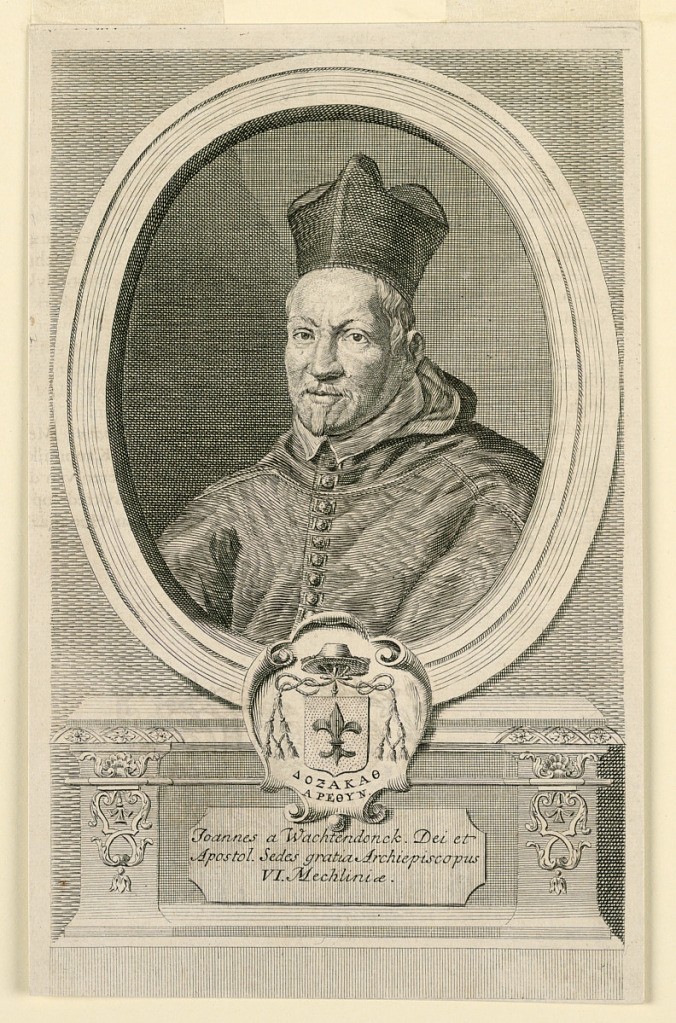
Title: Portrait of Joannes a Wachtendonck, Archbishop of Mechlin
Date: ca. 1700-1730
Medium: Engraving on paper
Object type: Print
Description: Within an oval frame is the bust portrait of a cleric, wearing a beretta and cape with embroidered button holes, also a short van dyck beard. Below, his escutcheon and motto, and inscription.